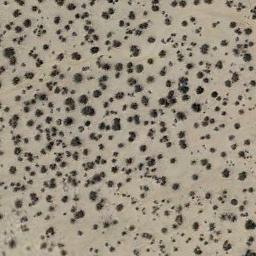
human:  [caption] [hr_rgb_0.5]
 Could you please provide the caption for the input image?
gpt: A lot of dense small chaparrals grow in the desert .

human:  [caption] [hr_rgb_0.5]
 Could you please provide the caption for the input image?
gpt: There are about a hundred trees in this desert .

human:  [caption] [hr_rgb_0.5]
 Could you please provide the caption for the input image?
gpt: The chaparral is consist of sparse bushes on the desert .

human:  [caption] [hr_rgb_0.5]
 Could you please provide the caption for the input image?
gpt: Chaparral is evenly distributed on the sand .

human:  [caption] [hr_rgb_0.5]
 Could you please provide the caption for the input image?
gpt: The chaparral is approximately evenly distributed .